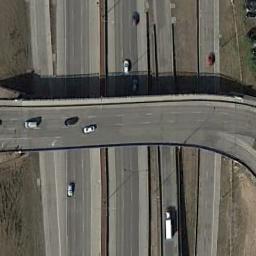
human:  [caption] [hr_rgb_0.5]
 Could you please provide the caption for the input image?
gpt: The cross-line overpass is over the roads and some cars are driving on the roads and the overpass .

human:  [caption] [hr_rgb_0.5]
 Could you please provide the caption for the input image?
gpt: The overpass is next to the bare land with some cars .

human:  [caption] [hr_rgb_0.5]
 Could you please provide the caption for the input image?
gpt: Several buildings are next to the overpass .

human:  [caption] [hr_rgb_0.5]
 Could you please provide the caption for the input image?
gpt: This overpass intersects the road at right angle .

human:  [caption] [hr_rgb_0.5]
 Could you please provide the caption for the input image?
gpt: There are green lawns beside the overpass .